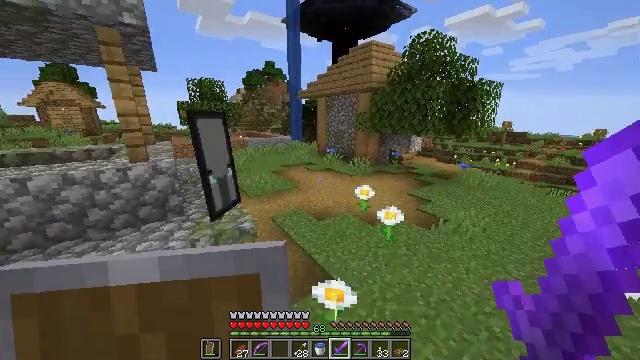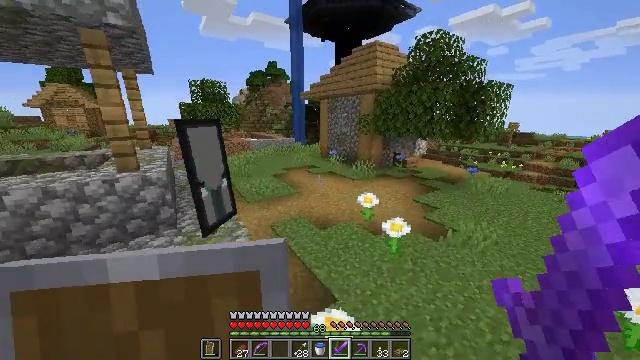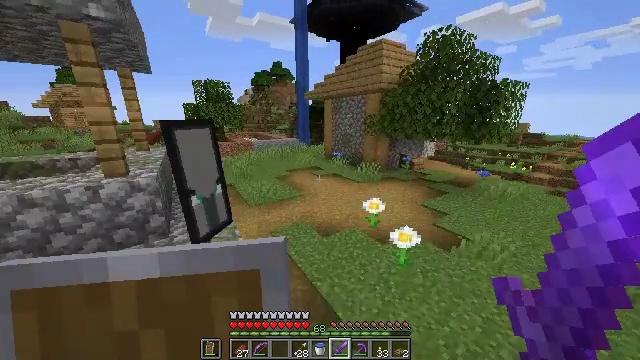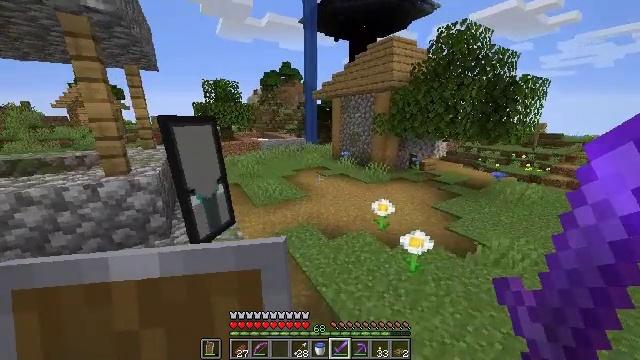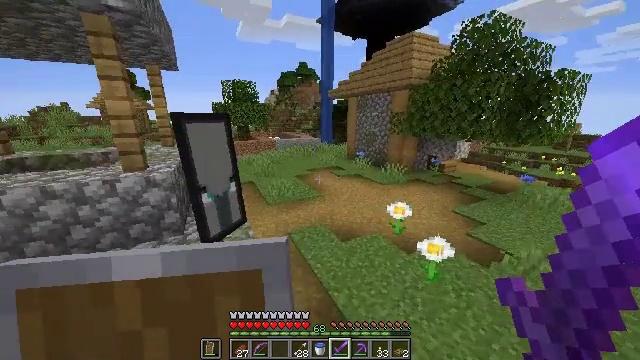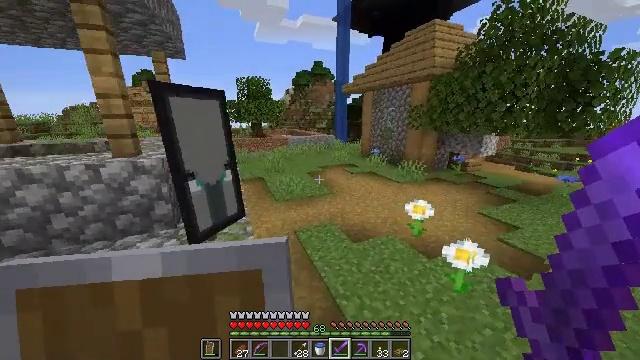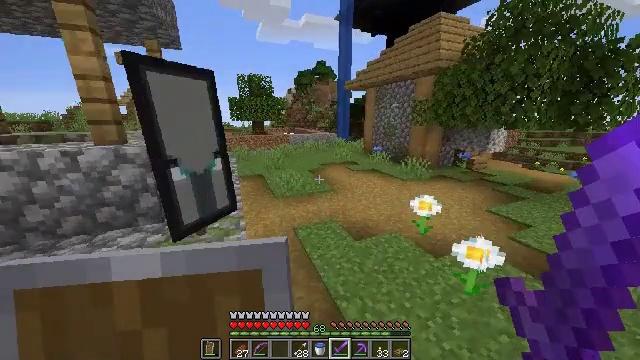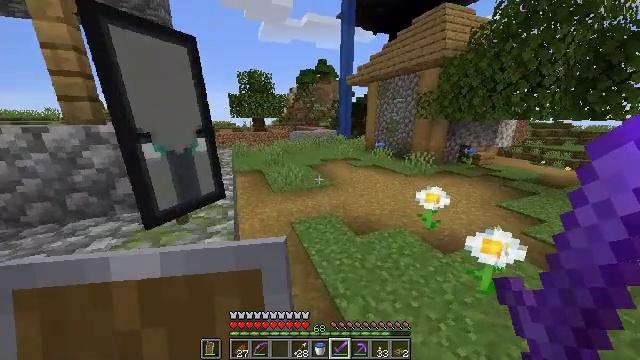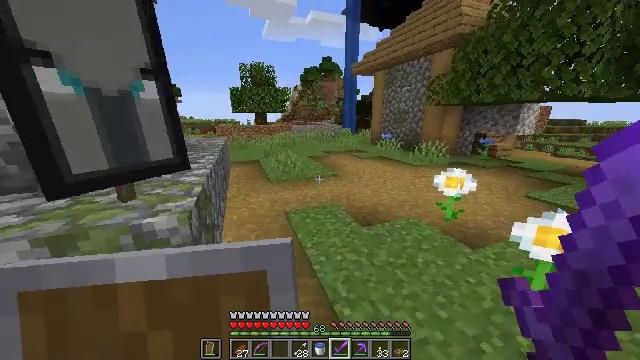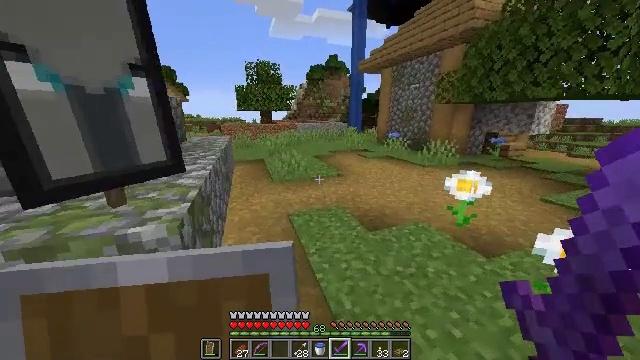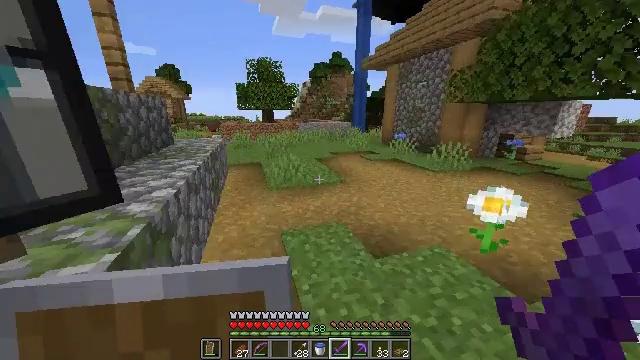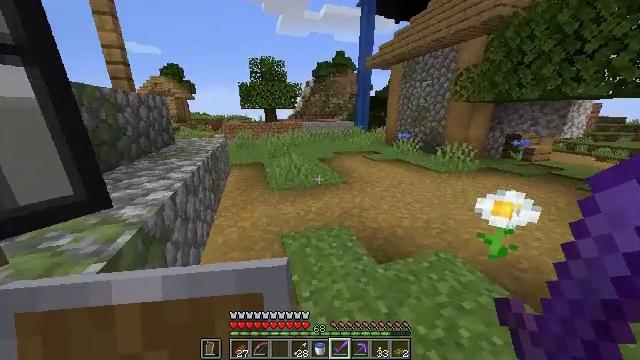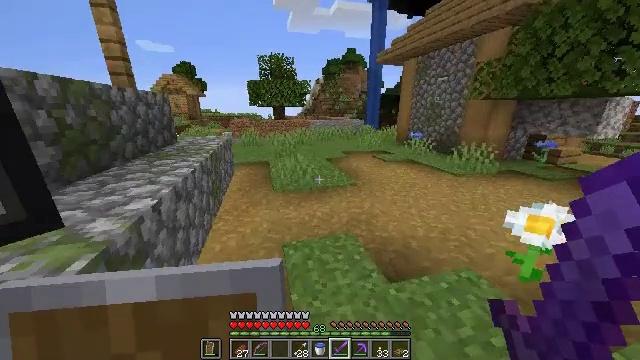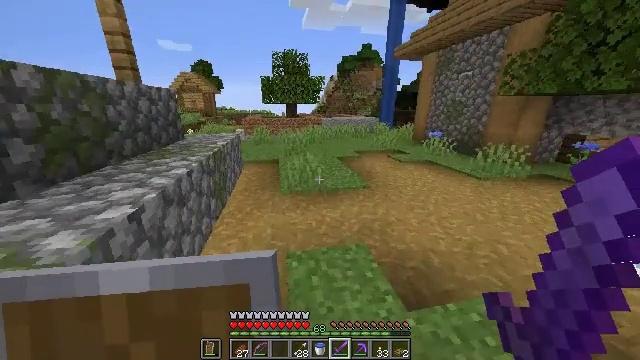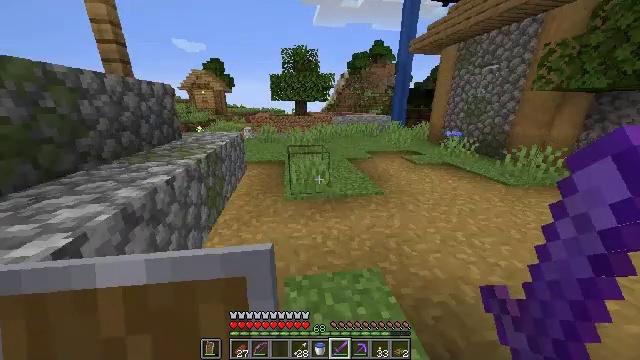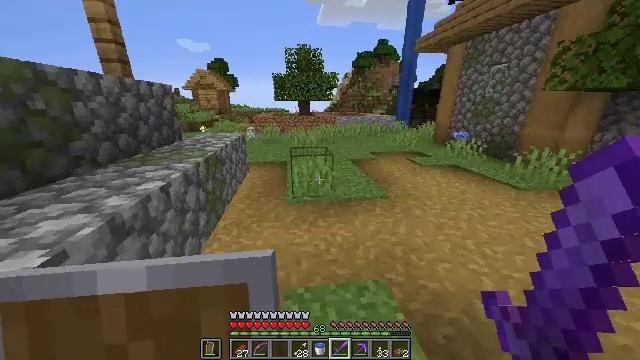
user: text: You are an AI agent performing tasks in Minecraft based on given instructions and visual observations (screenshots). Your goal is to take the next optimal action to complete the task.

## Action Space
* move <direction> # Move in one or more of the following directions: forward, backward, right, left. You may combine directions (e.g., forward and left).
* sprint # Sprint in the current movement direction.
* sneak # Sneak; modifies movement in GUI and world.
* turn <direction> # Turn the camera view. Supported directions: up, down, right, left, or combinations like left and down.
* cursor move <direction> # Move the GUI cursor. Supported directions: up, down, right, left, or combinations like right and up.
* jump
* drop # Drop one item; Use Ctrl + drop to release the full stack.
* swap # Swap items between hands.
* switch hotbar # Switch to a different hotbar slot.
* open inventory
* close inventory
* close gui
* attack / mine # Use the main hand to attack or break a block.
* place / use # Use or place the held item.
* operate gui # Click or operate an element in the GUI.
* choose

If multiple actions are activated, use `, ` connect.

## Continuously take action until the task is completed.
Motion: motion action
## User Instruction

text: Kill mobs.
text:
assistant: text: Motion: move forward, jump
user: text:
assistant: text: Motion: move forward, turn left, jump
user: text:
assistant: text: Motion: move forward, turn left, jump
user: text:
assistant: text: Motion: move forward, turn left, jump
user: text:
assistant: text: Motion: move forward, turn left
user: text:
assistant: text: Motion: move forward
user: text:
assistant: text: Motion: move forward
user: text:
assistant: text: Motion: move forward, turn left
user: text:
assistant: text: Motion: move forward, turn left
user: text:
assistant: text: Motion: move forward
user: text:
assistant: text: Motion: move forward
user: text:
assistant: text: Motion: move forward, turn left
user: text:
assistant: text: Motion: move forward, turn left
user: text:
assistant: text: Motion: move forward, turn left
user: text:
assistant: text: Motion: move forward
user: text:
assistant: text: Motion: move forward, turn left
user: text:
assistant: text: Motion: move forward, turn left
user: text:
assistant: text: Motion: move forward, jump
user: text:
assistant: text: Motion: move forward, jump
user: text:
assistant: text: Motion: move forward, jump
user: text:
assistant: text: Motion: move forward, jump
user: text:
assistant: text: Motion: move forward, jump
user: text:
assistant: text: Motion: move forward, jump
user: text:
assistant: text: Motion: move forward, jump
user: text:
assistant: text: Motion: move forward
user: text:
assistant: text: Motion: move forward
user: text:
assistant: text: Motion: move forward
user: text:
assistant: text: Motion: move forward
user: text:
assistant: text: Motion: move forward
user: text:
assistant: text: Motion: move forward